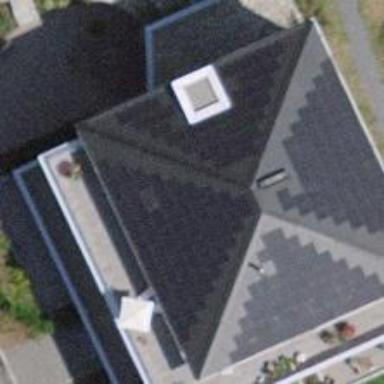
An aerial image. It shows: Solar power generator.